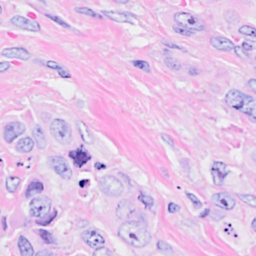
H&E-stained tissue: Breast